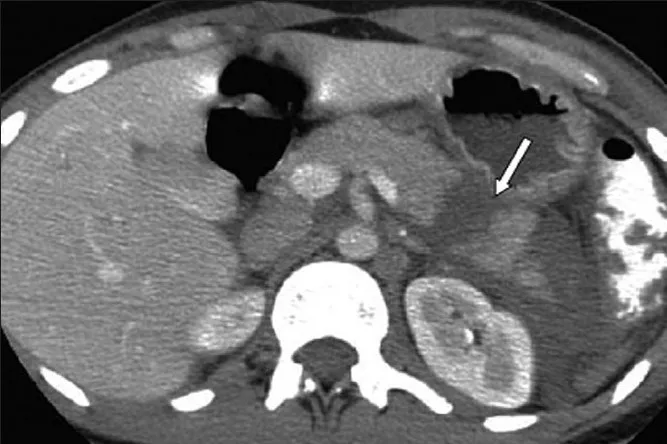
A computed tomography scan revealing a transection through the tail of the pancreas.
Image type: radiology (ct)